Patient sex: M
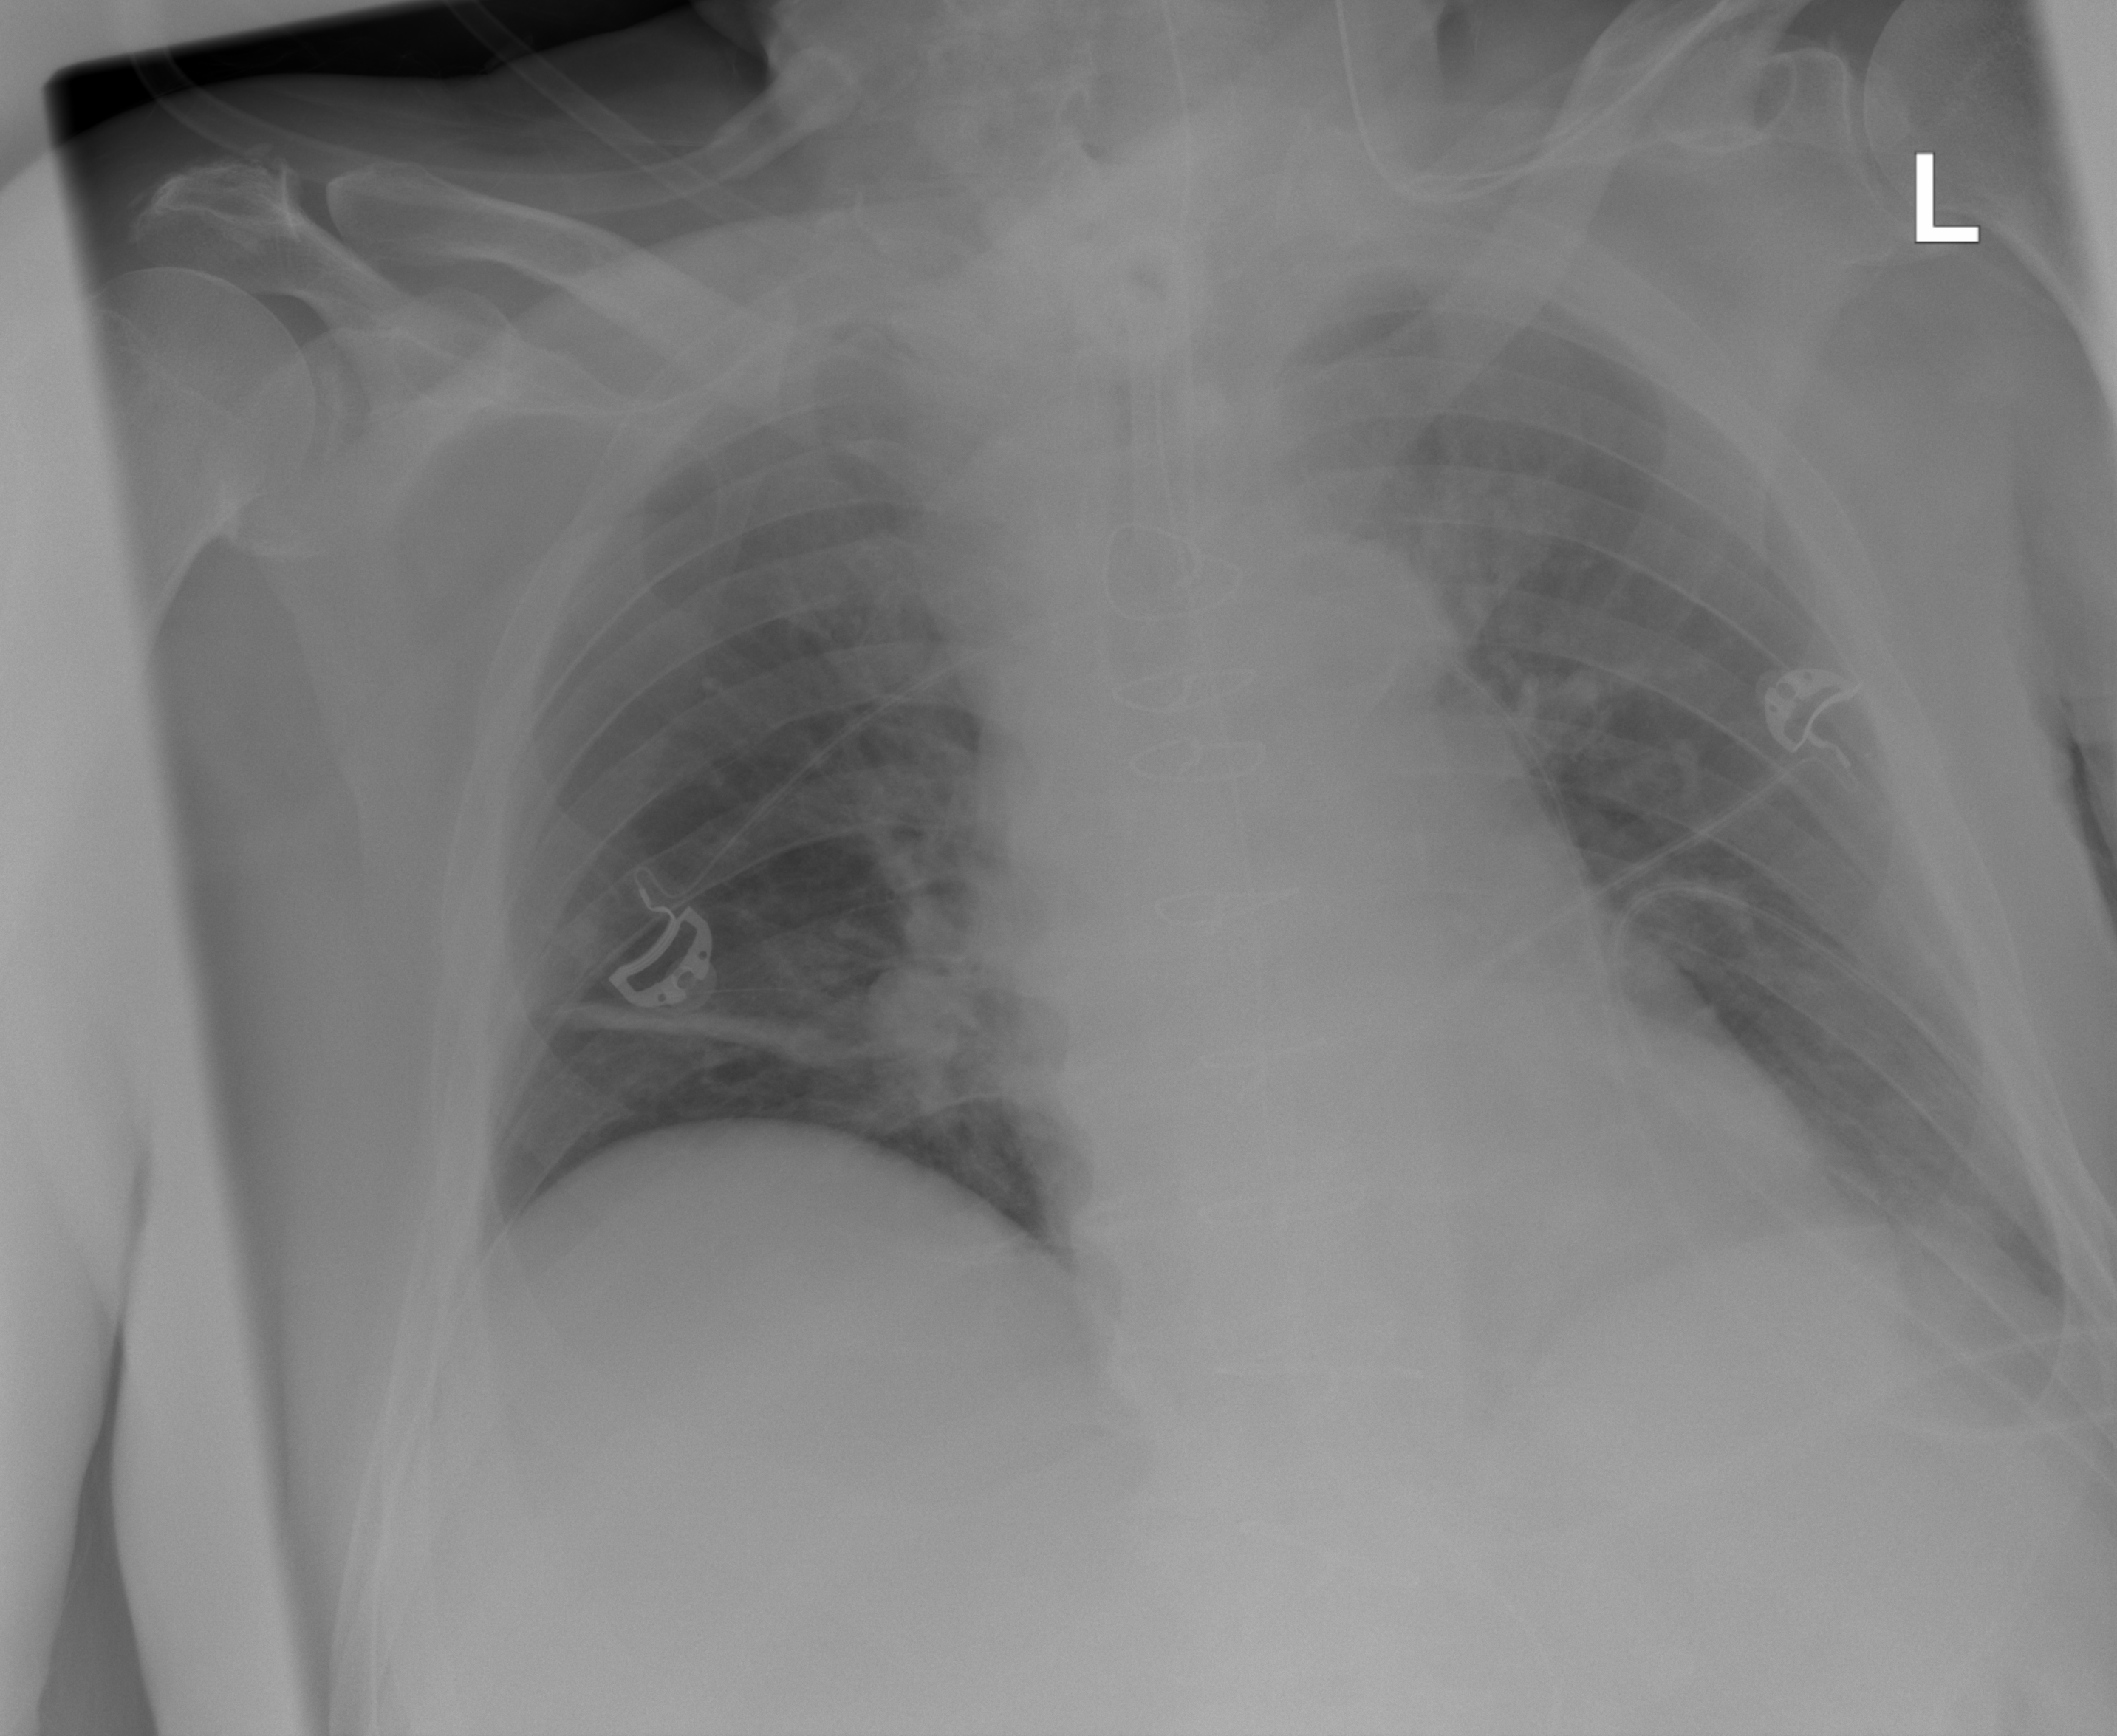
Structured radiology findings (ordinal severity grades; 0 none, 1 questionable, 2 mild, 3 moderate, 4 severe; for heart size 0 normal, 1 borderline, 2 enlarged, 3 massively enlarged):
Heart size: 0
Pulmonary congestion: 2
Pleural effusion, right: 0
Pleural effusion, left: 0
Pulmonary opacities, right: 0
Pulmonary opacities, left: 2
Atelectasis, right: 2
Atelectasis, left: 2